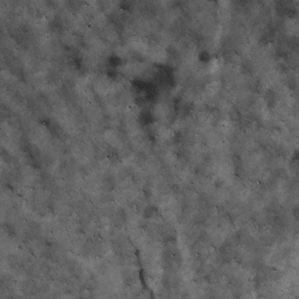
Label: non_frost